Question:
This is what I am doing.
'UITableViewControlller' in that I am loading Container View as Static Cell, and those containers are embedded to a tableview controller.
I have made all views background color to black still the separator is coming white at starting of a cell
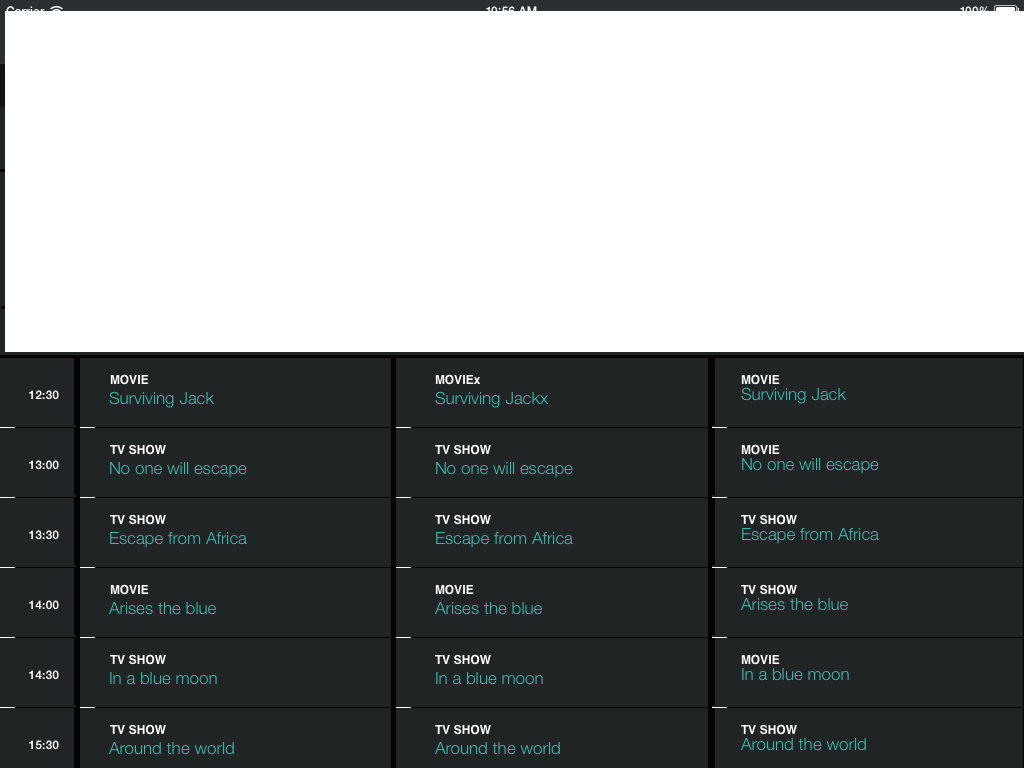
Answer: Change the table's 'separatorInset'.
'''
self.tableView.separatorInset = UIEdgeInsetsMake(0, 0, 0, 0);
'''